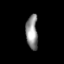
Tissue: lung
Cell type: Myeloid cells
Senescence score: 0.5576
Nuclear area (px): 395
Mean DAPI intensity: 143.749